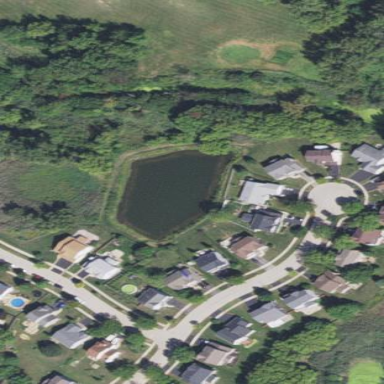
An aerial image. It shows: Peaceful pond surrounded by nature.